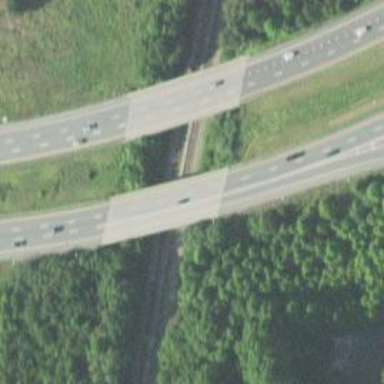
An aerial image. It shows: Motorway junction.